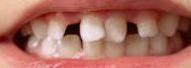
Condition: hypodontia